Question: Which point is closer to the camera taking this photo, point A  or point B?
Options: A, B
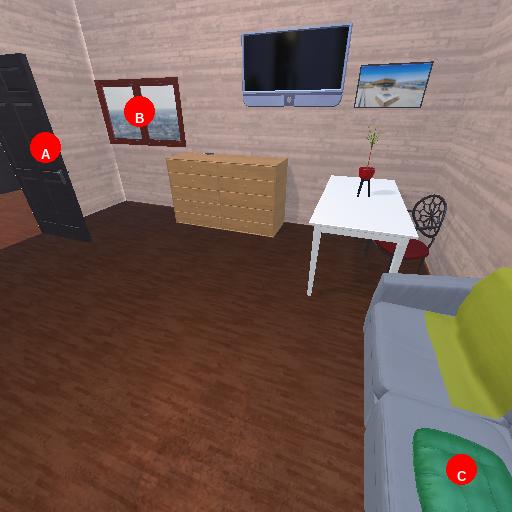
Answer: A